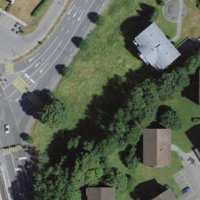
EUNIS habitat code: 55
Species observed at this site:
Pseudochorthippus parallelus
Heracleum sphondylium